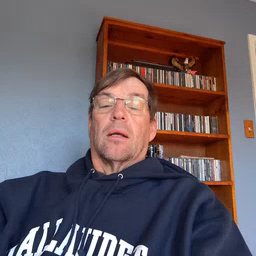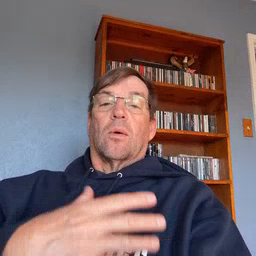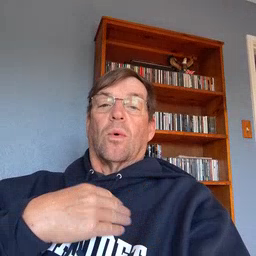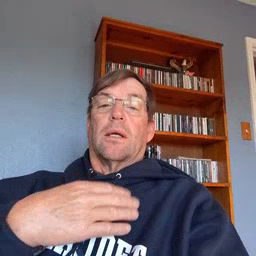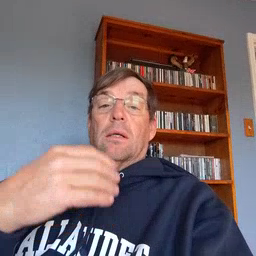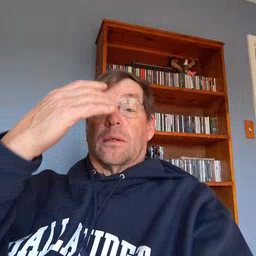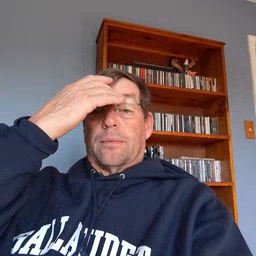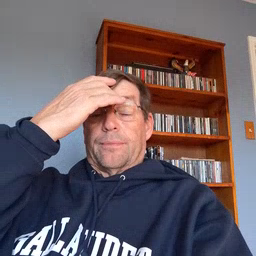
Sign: white